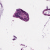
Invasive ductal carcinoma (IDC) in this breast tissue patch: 1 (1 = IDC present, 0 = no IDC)